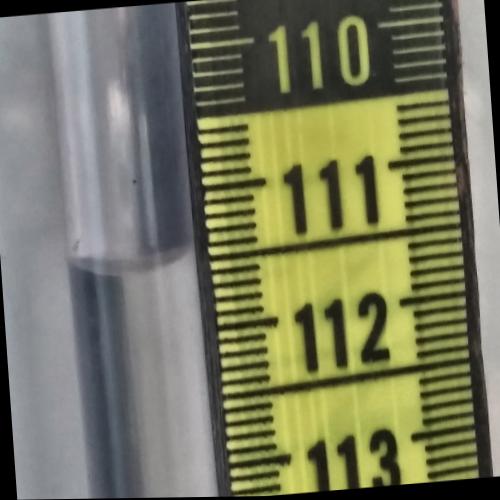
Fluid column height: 111.5 cm